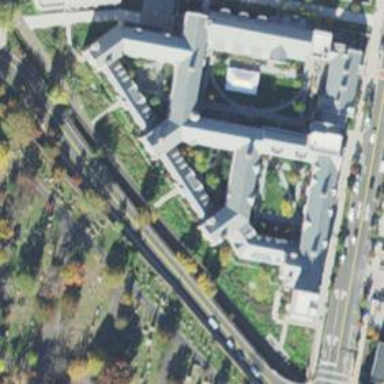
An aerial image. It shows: Footway that passes through building tunnel.